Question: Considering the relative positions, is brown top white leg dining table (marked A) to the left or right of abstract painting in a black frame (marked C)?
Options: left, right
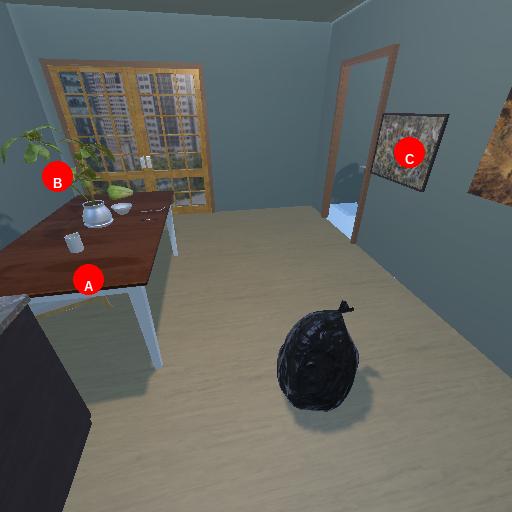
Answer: left